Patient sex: F
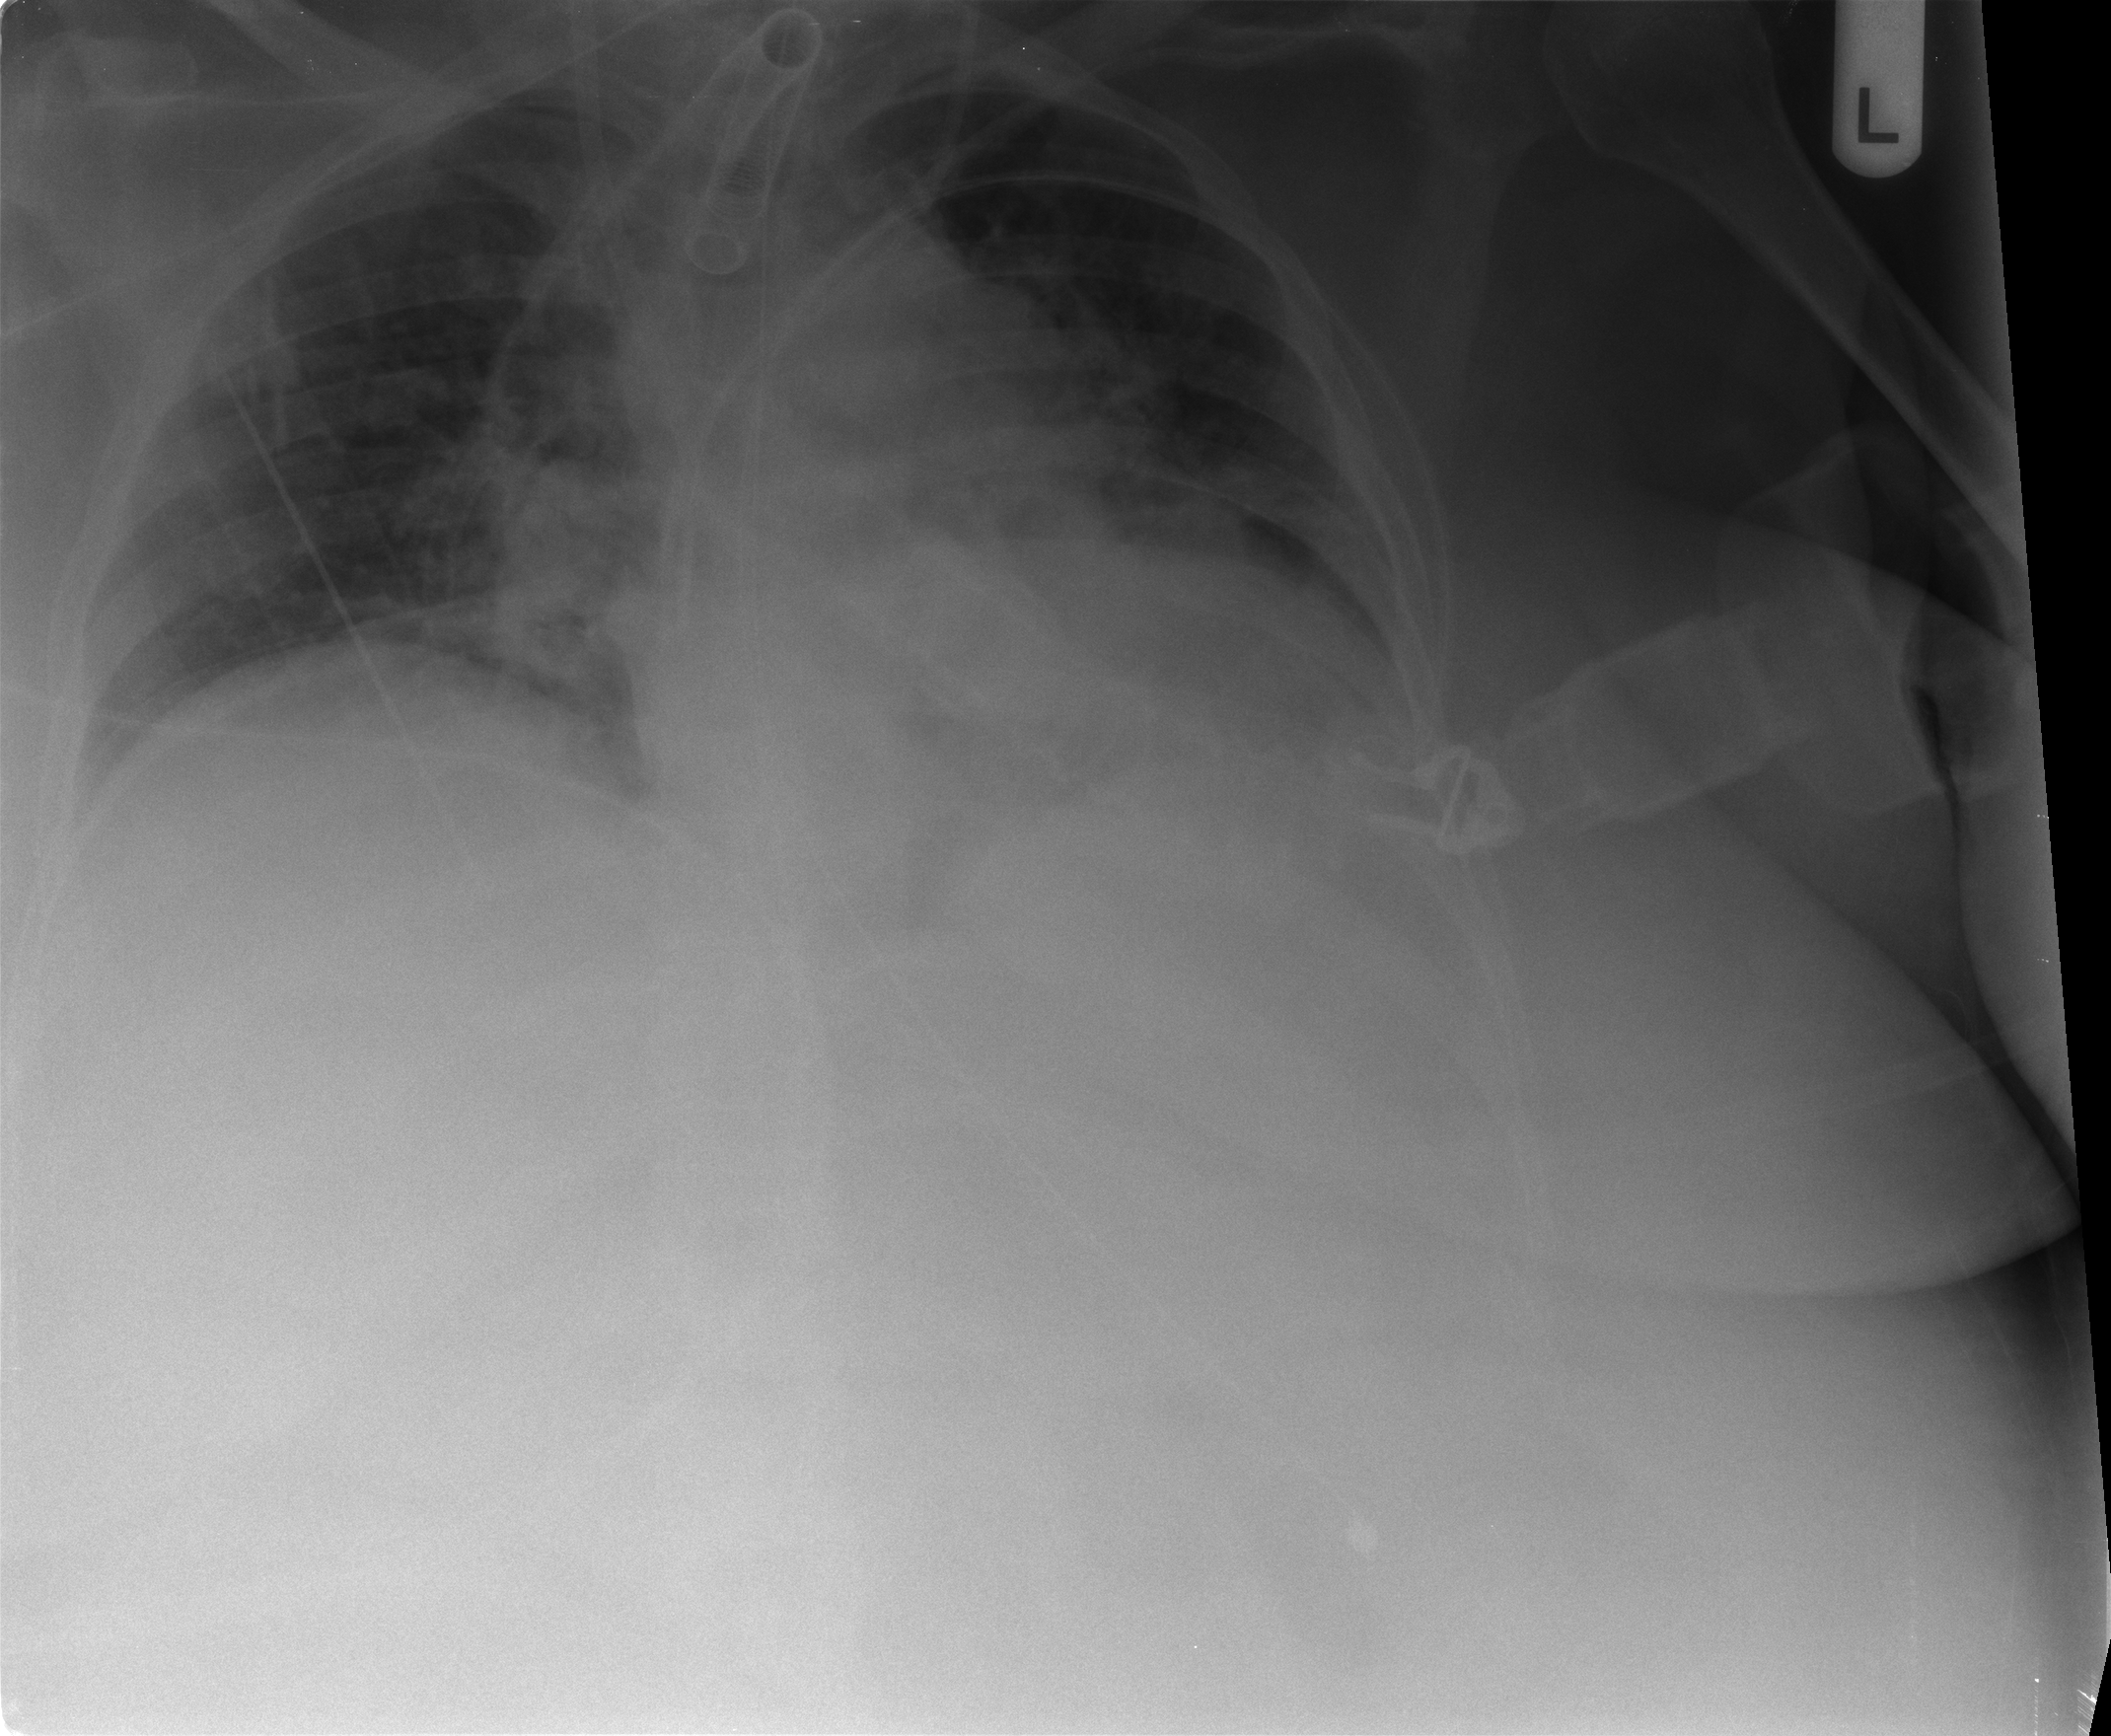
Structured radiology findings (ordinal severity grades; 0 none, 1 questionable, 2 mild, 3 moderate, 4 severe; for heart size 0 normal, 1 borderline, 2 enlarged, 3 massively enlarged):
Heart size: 2
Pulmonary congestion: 1
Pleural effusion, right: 0
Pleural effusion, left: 0
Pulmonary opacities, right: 0
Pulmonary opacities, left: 0
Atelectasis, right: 2
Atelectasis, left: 2